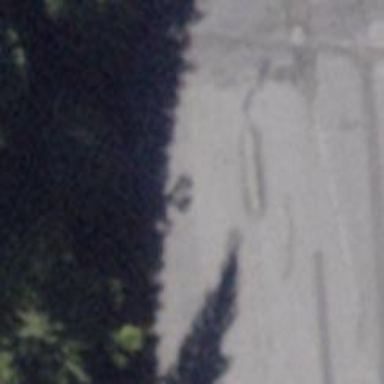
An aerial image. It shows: Road with steps.